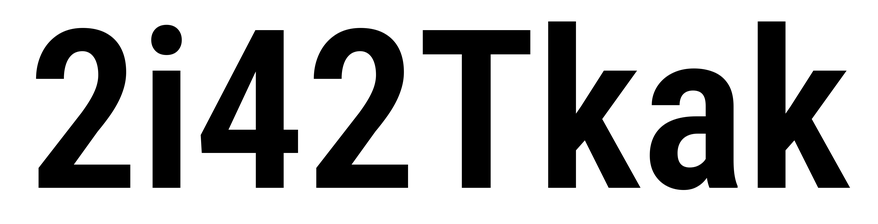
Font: Roboto_Condensed_SemiBold